【题型】解答题　【知识点】解析几何　【难度】easy
已知$\triangle ABC$顶点$A(3,0)$、$B(-1,-3)$、$C(1,1)$，边$AB$上的高为$CE$且垂足为$E$.

(1)求边$BC$上中线$AD$所在的直线方程；
(2)求点$E$的坐标.
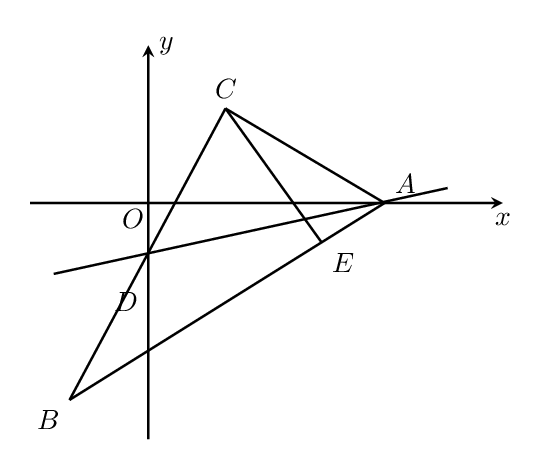
【解答】
\noindent
\textbf{【答案】}
(1) $x-3y-3=0$
\\
(2) $\left(\dfrac{11}{5},-\dfrac{3}{5}\right)$
\\
\textbf{【分析】}
（1）求得$D$点坐标，根据两点式求得$AD$的方程；
\\
（2）根据$CE \perp AB$求得$E$点的坐标。
\\
\textbf{【解析】}
(1) $D\left(\dfrac{-1+1}{2},\dfrac{-3+1}{2}\right)$，即$D(0,-1)$，
所以直线$AD$的方程为$\dfrac{y+1}{0+1}=\dfrac{x-0}{3-0}$，$3y+3=x$，$x-3y-3=0$。
\\
(2) 直线$AB$的方程为$\dfrac{y-0}{-3-0}=\dfrac{x-3}{-1-3}$，$-4y=-3x+9$，$3x-4y-9=0$，
设$E\left(a,\dfrac{3a-9}{4}\right)$，
依题意$CE \perp AB$，
所以$\dfrac{\dfrac{3a-9}{4}-1}{a-1}\cdot\dfrac{3}{4}=-1$，$\dfrac{\dfrac{3a-9}{4}-1}{a-1}=-\dfrac{4}{3}$，
解得$a=\dfrac{11}{5}$，$\dfrac{3a-9}{4}=-\dfrac{3}{5}$，
即$E\left(\dfrac{11}{5},-\dfrac{3}{5}\right)$。